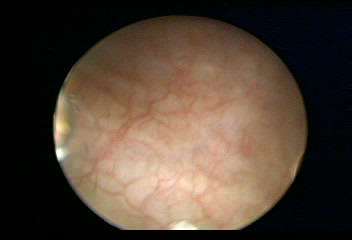
Modality: WLC
Class: Normal mucosa
Bladder cancer association: No